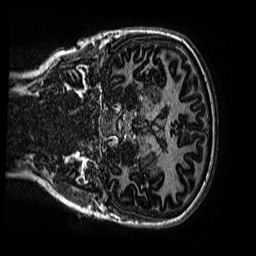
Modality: MP2RAGE
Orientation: coronal
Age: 14
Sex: female
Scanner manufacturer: siemens
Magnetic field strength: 3 T
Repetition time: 4 s
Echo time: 0.00299 s